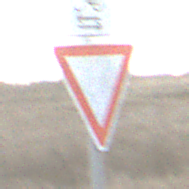
Verkehrszeichen: VorfahrtGewaehren
Zusatzzeichen oben: RichtungsangabeDurchPfeile9
Umgebung: Outdoor, RoadRail
Tageszeit: SunriseSunset
Wetter: PartlyCloudy
Licht: Natural
Jahreszeit: NotSpecified
Kontrast: LowContrast